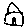
Label: house